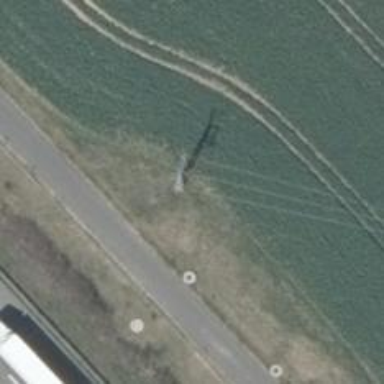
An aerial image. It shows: Power pole.